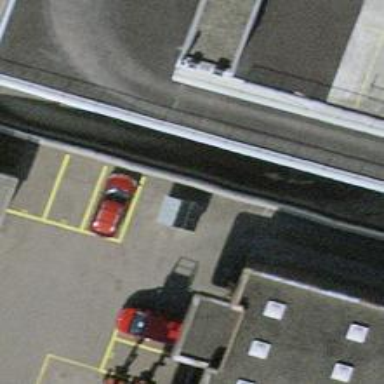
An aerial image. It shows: Concrete parking aisle designated as service road.